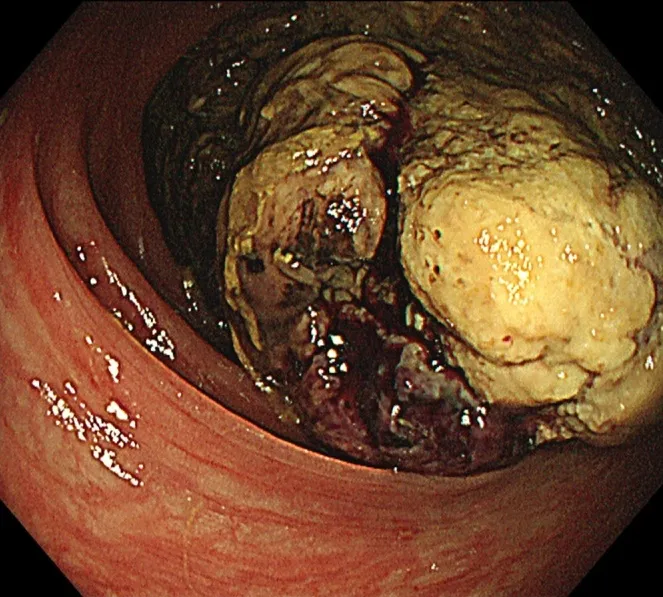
Colonoscopy findings. Colonoscopy shows a circumferential type 2 tumor at the transverse colon. The scope cannot pass through to the oral side of the tumor.
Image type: endoscopy (gi_endoscopy)